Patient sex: M
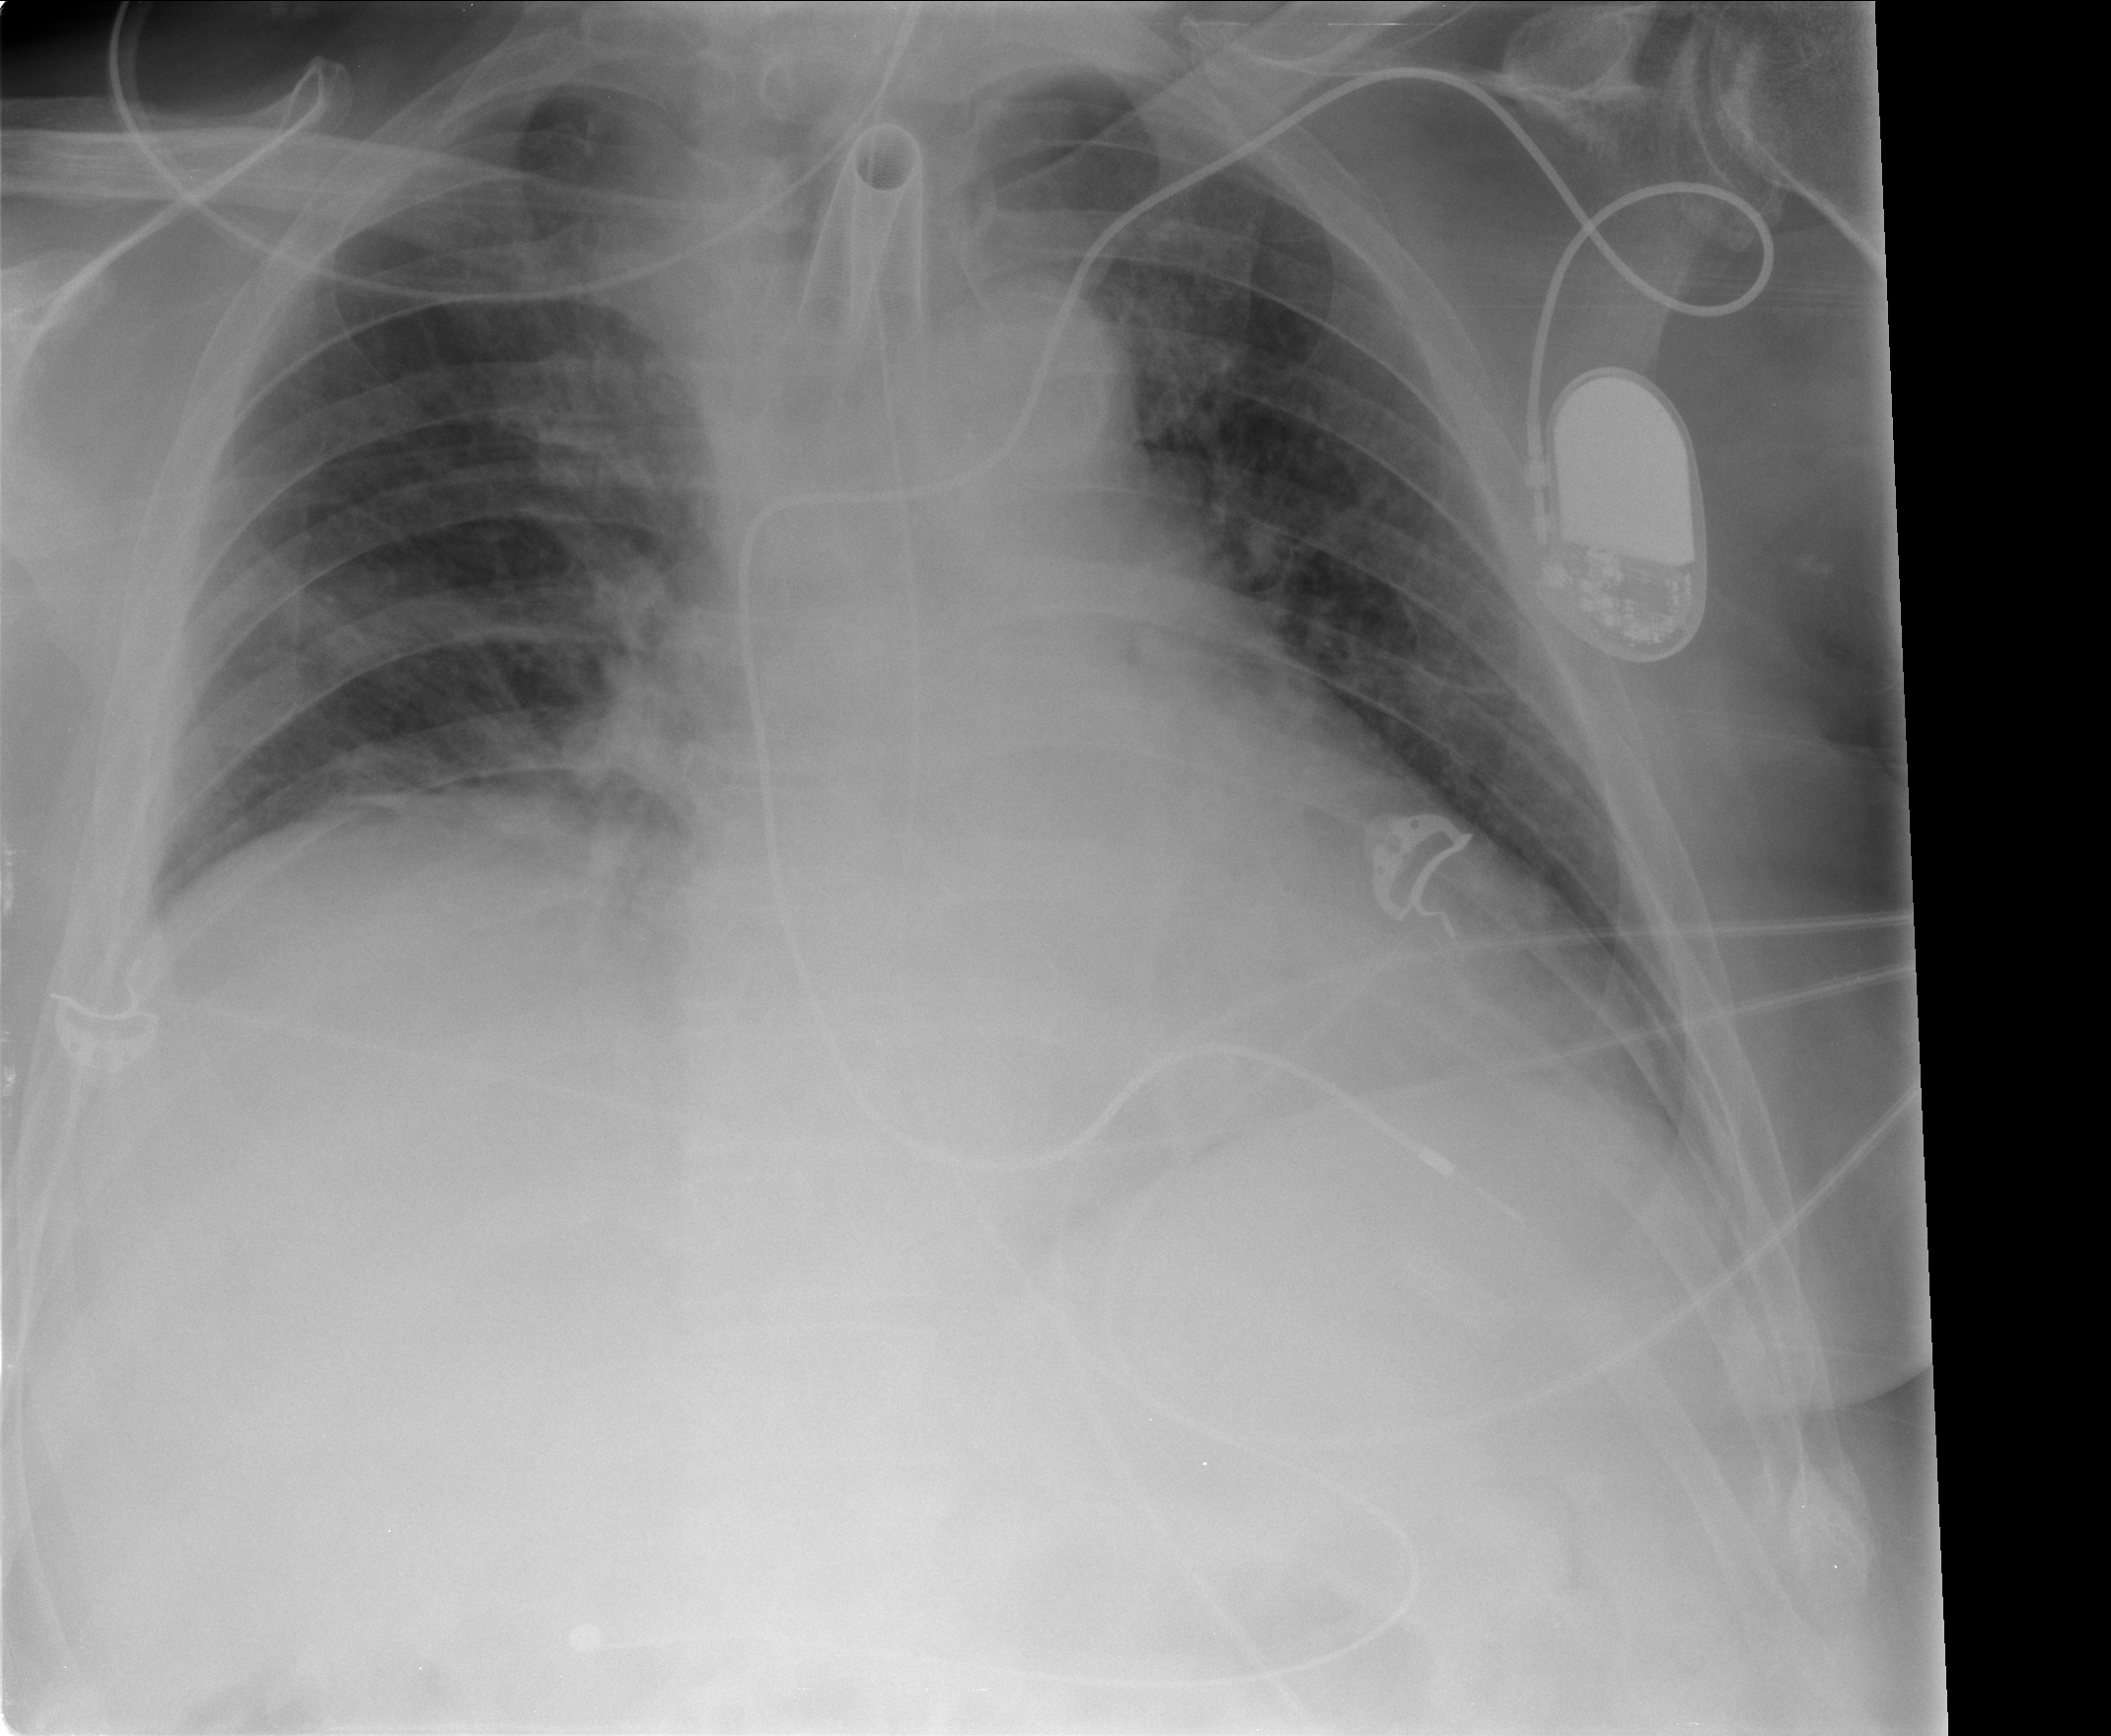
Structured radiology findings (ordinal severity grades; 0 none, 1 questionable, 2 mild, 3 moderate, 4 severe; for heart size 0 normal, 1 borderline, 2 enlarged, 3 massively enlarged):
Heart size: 2
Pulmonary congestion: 0
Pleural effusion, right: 0
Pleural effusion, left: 0
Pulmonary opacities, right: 2
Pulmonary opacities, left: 0
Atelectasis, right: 2
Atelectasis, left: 0